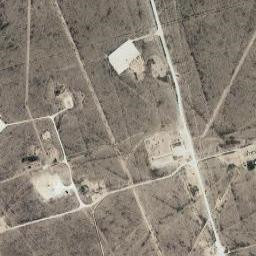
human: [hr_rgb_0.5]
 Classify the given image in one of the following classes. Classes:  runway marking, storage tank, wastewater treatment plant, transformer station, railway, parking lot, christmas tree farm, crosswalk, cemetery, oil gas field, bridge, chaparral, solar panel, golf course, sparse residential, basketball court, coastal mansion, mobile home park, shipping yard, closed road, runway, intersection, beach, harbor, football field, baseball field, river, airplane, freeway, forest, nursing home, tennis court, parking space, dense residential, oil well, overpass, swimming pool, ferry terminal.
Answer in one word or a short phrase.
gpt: oil gas field